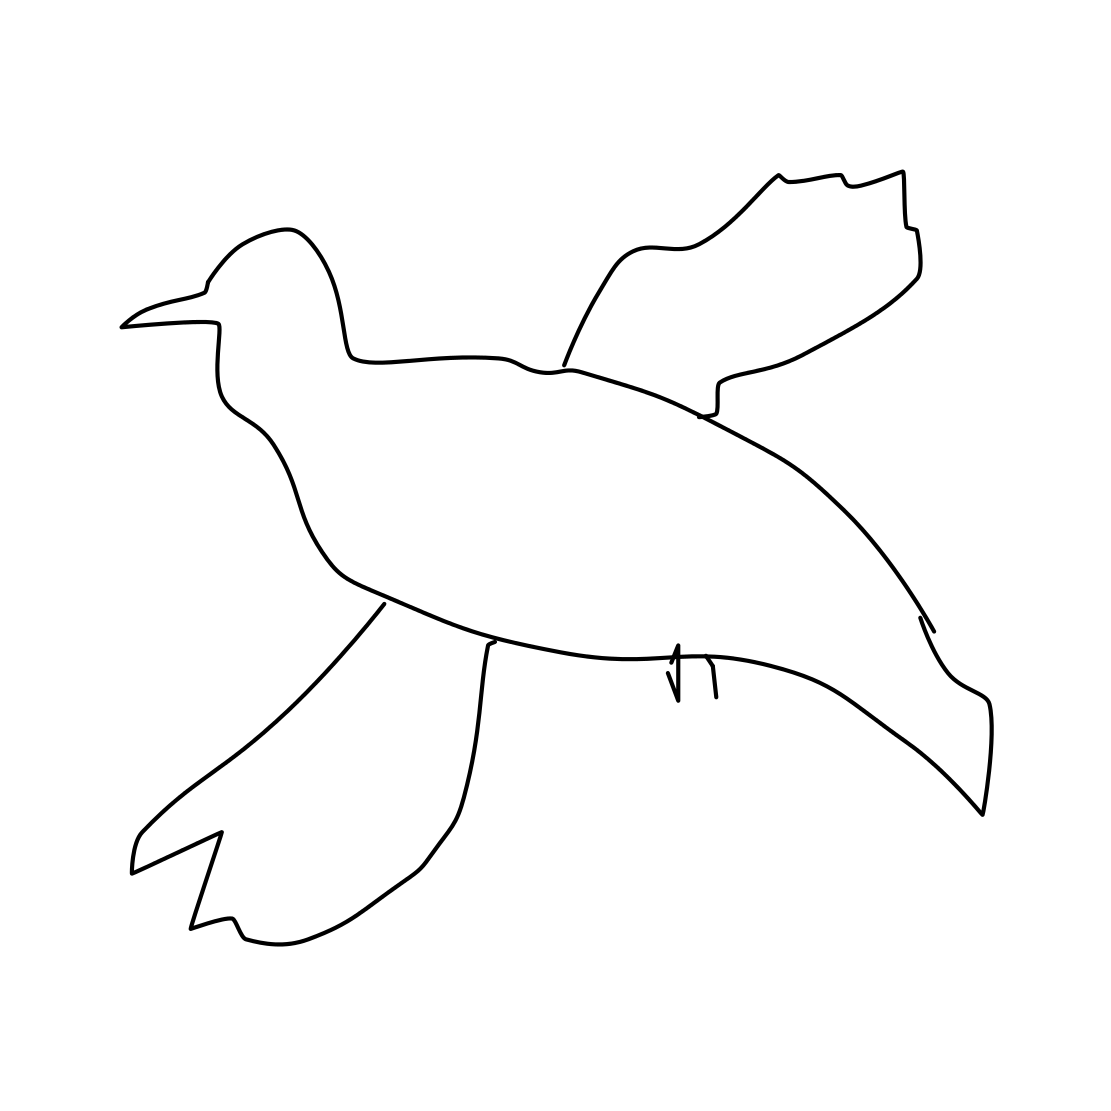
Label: flying bird